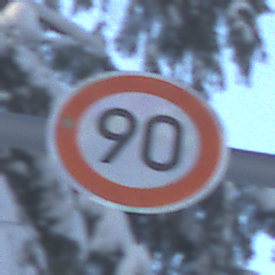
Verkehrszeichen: Geschwindigkeit90
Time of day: MorningAfternoon
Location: Outdoor (Nature)
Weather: Clear
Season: Winter
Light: Natural